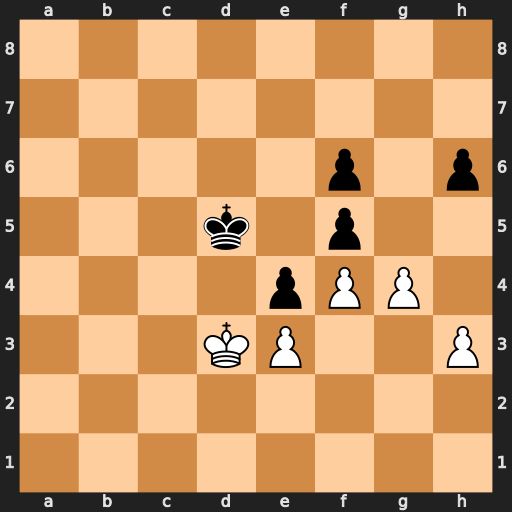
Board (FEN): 8/8/5p1p/3k1p2/4pPP1/3KP2P/8/8
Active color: w
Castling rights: -
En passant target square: -
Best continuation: Kc3 fxg4 hxg4 Kc5 f5